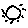
Label: sun